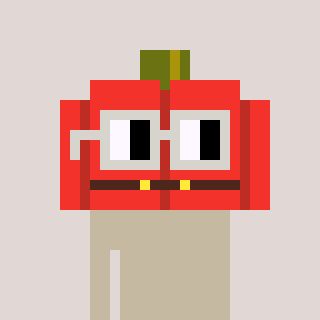
a pixel art character with square light gray glasses, a pumpkin-shaped head and a orange-colored body on a warm background